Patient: sex M, age 62
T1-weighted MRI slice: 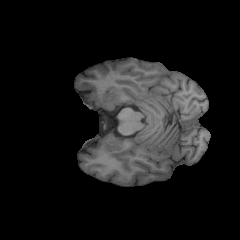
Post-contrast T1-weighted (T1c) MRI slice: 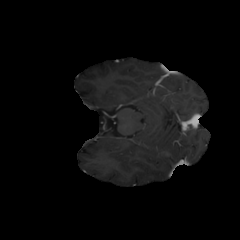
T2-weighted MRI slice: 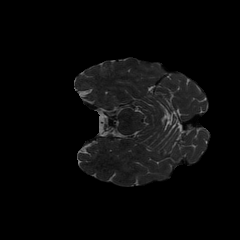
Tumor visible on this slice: no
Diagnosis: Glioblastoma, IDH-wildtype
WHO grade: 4